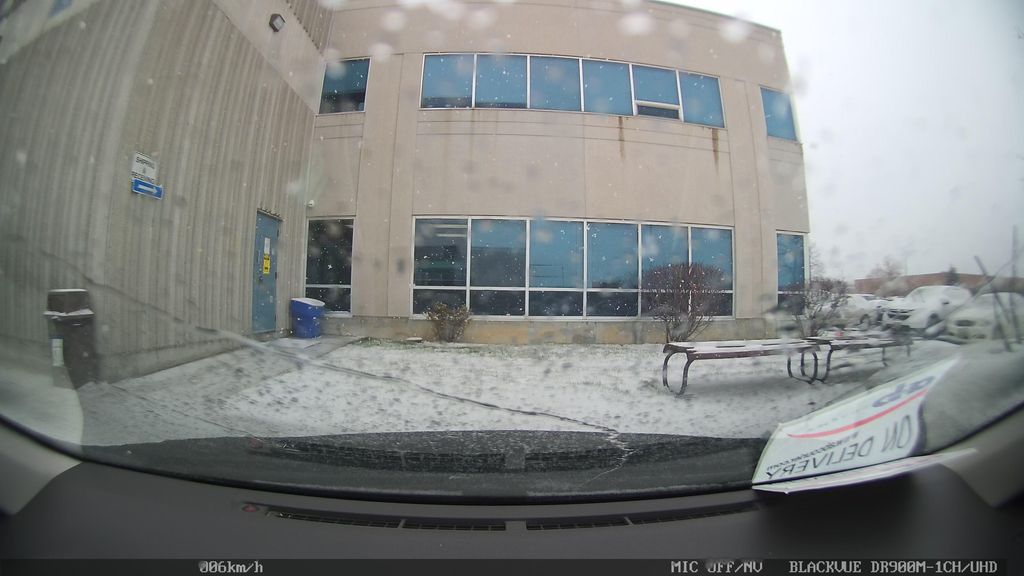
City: toronto